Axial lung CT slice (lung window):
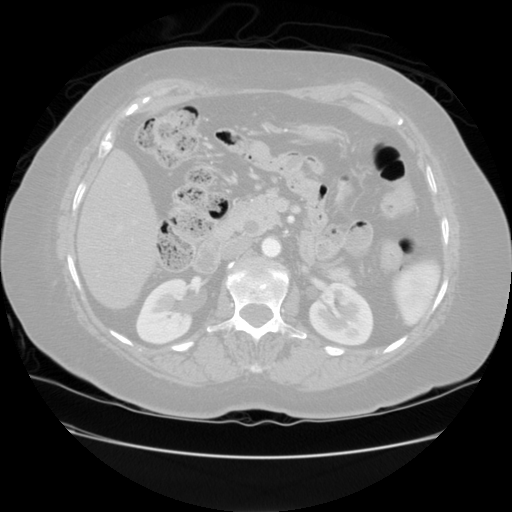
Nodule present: no